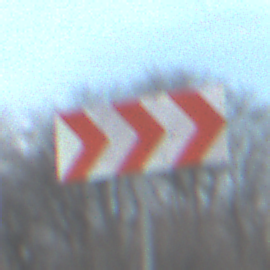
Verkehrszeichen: RichtungstafelnInKurvenGrossLinks
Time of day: SunriseSunset
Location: Outdoor (RoadRail)
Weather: PartlyCloudy
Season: NotSpecified
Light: Natural